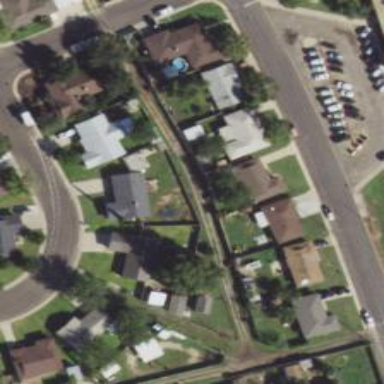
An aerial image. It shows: Alleyway designated as service road.